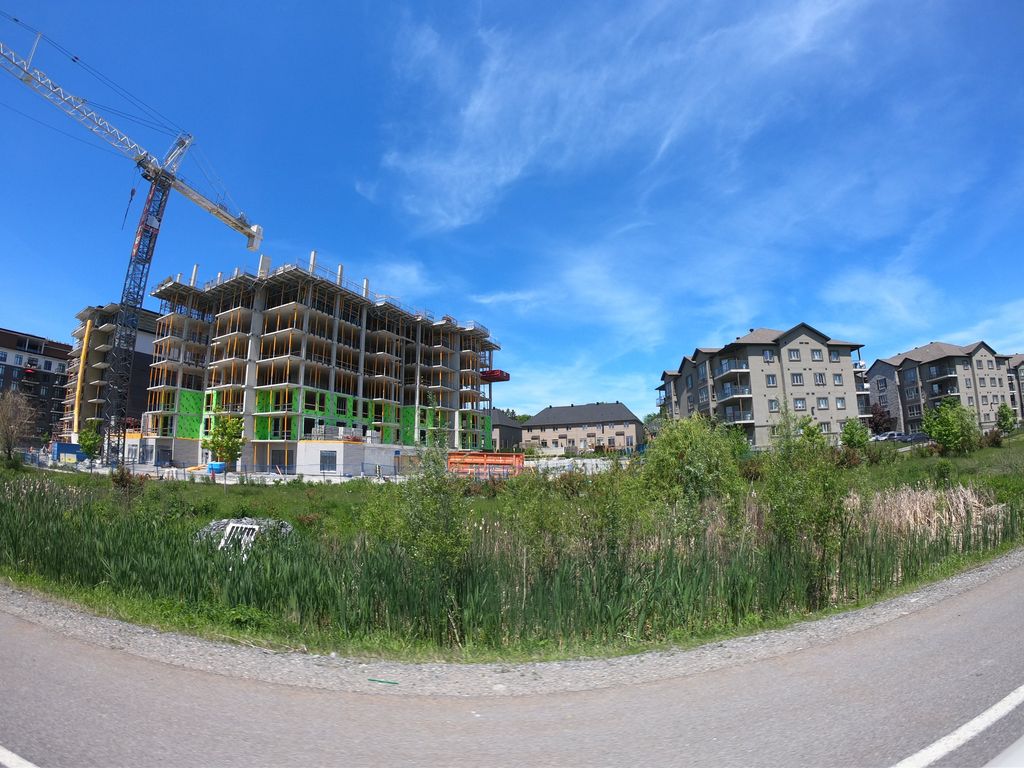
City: ottawa-gatineau